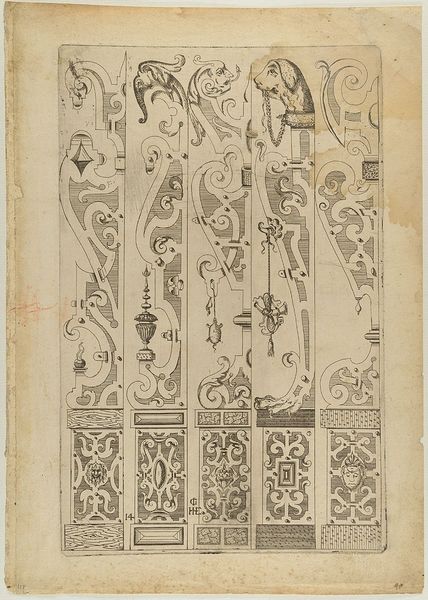
Titel: Säulen, Blatt 14 aus der Folge: 'Schweyf Buoch. Coloniae : sumptibus ac formulis Iani Bussmacheri, anno salutis 1599'
Künstler: Hans Jakob Ebelmann
Standort: Hamburg
Institution: Museum für Kunst und Gewerbe Hamburg
Schlagwörter: pfeiler, tiere, ornament, renaissance, papier, grafik, graphik, ornamente, fotografie, photographie, druckgraphik, druckgrafik, stich, kunstgewerbe, kupferstich, kunsthandwerk, groteske, wasserzeichen, tierornament, reproduktionen, industriedesign, druckerzeugnisse, schweifwerk, säule, ornamentstich, vorlageblätter, säulenordnungen, musterbücher, schweifwerkgroteske